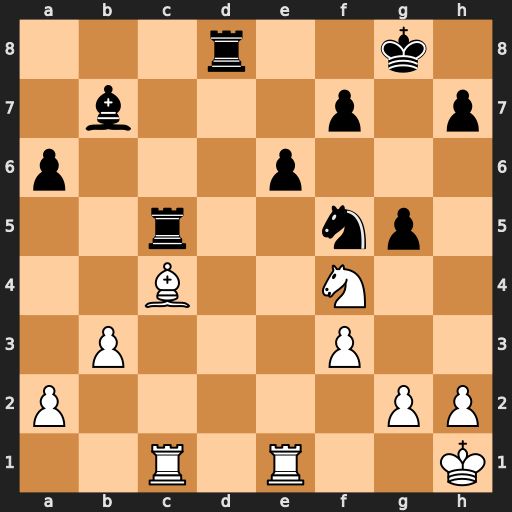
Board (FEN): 3r2k1/1b3p1p/p3p3/2r2np1/2B2N2/1P3P2/P5PP/2R1R2K
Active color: w
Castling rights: -
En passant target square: -
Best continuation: Nxe6 Rxc4 Nxd8 Rxc1 Rxc1